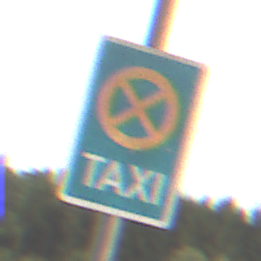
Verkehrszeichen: Taxenstand
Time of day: SunriseSunset
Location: Outdoor (Nature)
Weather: Clear
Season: NotSpecified
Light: Natural